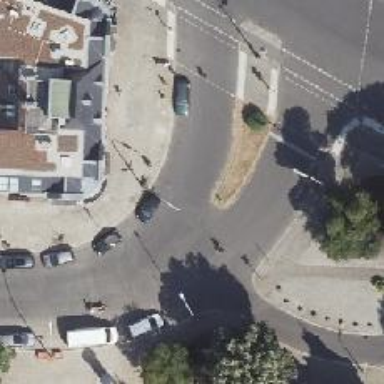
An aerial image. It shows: Residential road with asphalt surface. It is dual carriageway road with designated bicycle lane on the right side. There is parking lane on the right side as well.